Current action and preconditions to check: trajectory_clear

Your task: For each precondition in the list above, predict whether it will hold at this action.

Consider the current scene as observed from the mobile robot's camera, and analyze the predicted future states of all dynamic agents (e.g., people, animals, vehicles, or any moving entities) within the NEXT SECOND.

IMPORTANT: Only answer "very likely" if you are absolutely certain—based on strong, clear evidence—that a dynamic agent will violate the precondition in the predicted future state. Do NOT answer "very likely" for unlikely, ambiguous, or low-probability risks.

Ask yourself for each precondition: Is there a high probability, with clear and convincing evidence, that the predicted future states of any dynamic agent will interfere with the predicted future state of the currently executing action within the NEXT SECOND, causing that precondition to fail?

Assess the risk level based on these predictions. Use "likely" or "very likely" if motions create a clear risk of interference.

Use "neutral" or "improbable" if agents are nearby but their predicted paths are clearly diverging or non-conflicting.

Failure Risk Categories: "very improbable", "improbable", "neutral", "likely", "very likely"

Answer Format: Output ONLY the probability_of_failure value from these categories: "very improbable", "improbable", "neutral", "likely", "very likely"

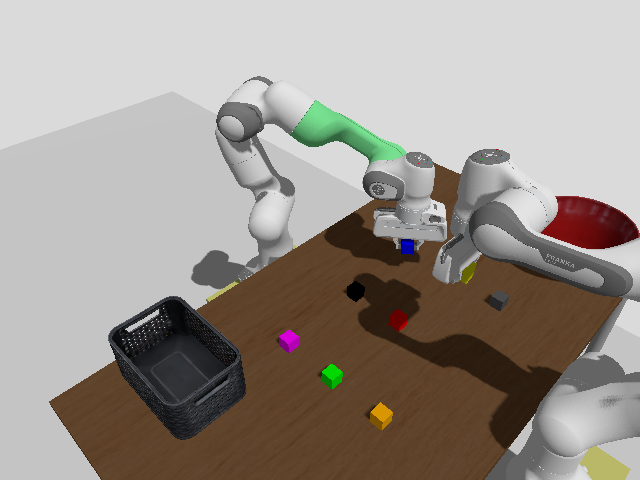

Answer: very improbable